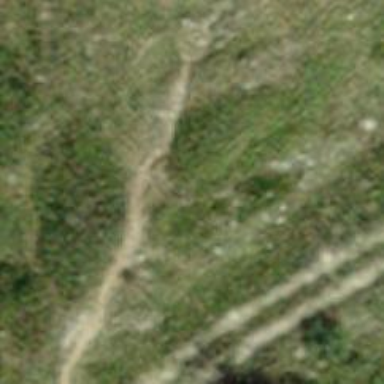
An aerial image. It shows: Rocky path.